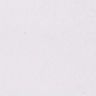
Metastatic tissue present: no